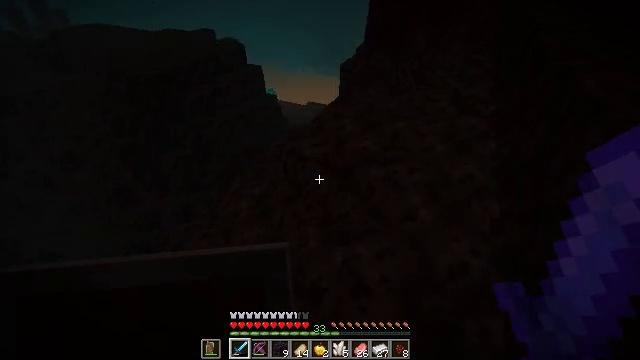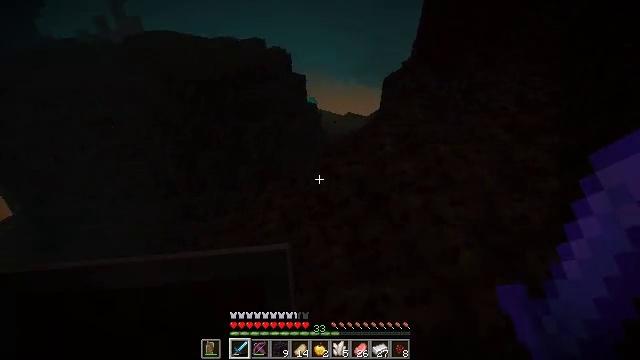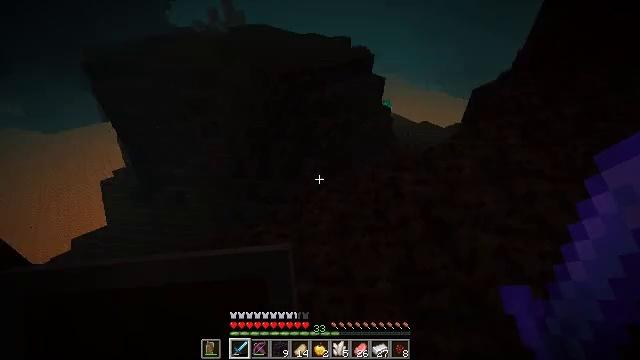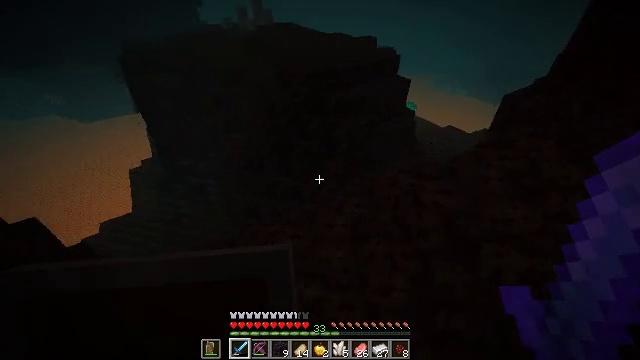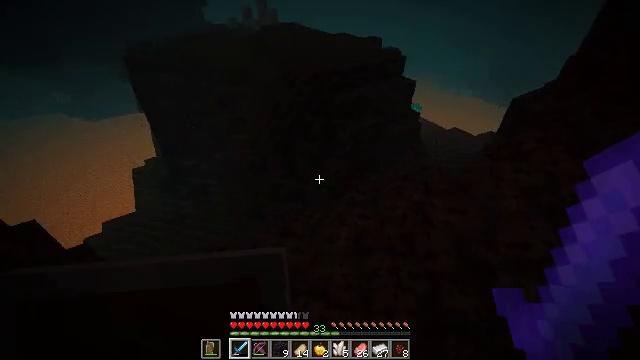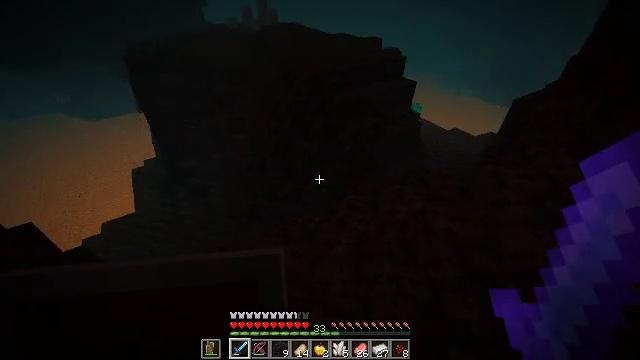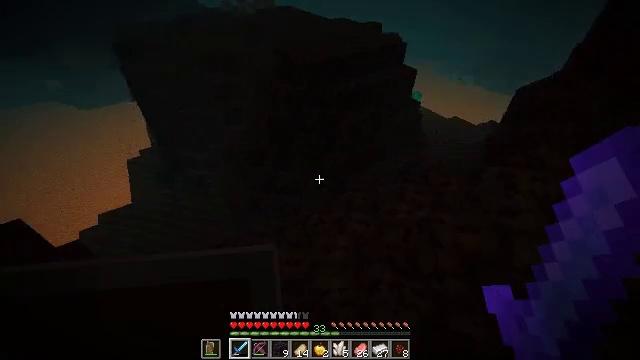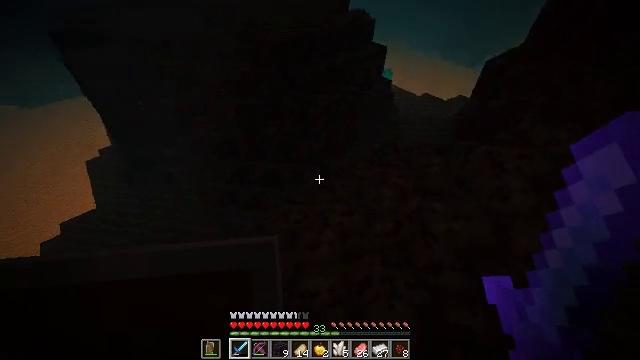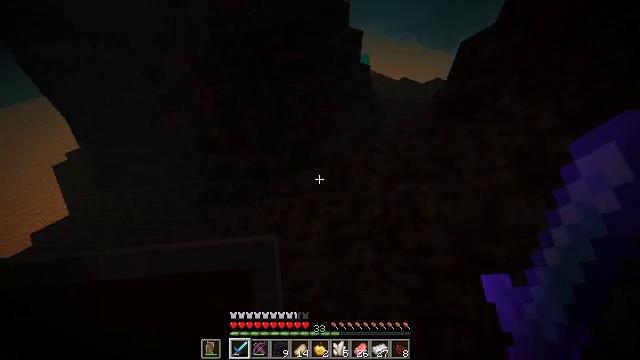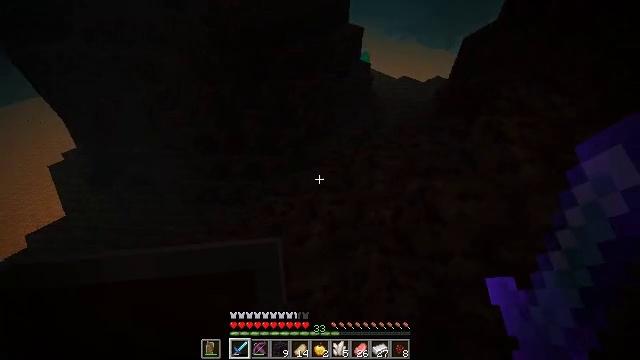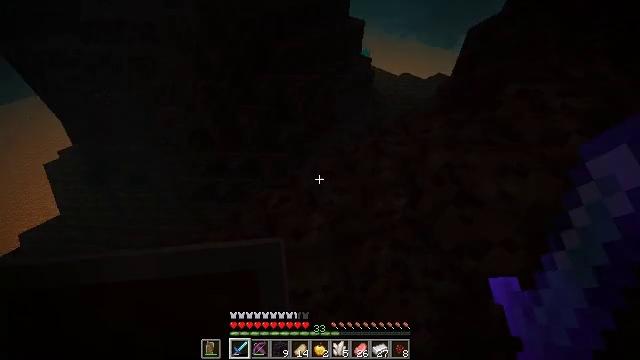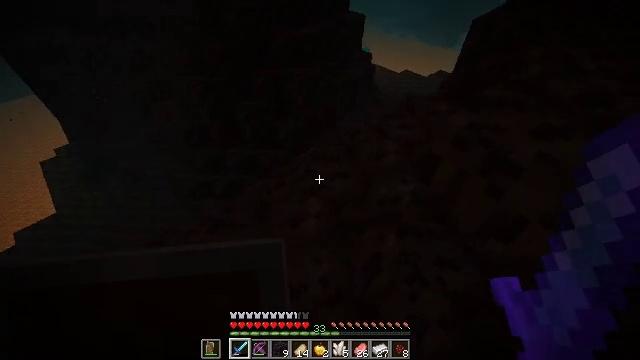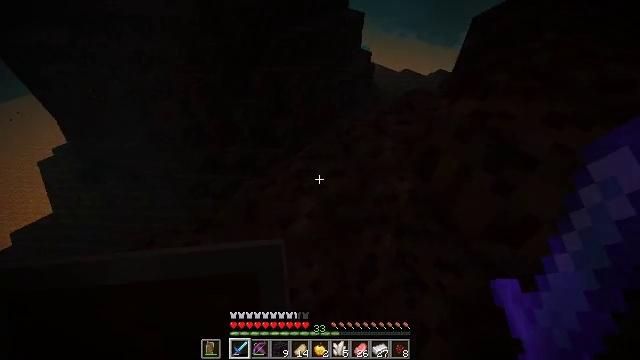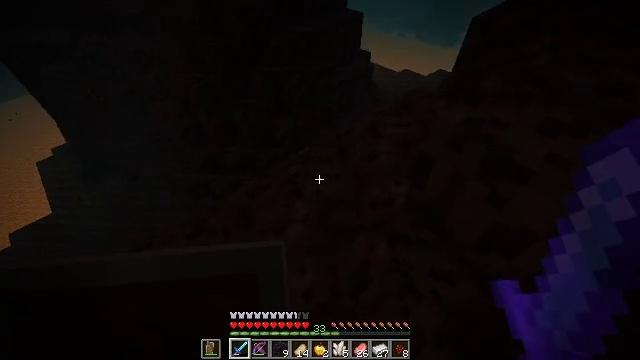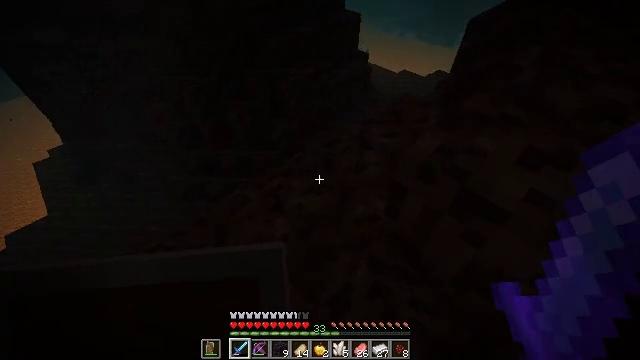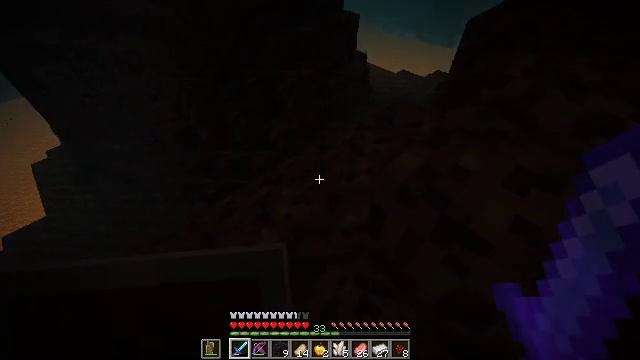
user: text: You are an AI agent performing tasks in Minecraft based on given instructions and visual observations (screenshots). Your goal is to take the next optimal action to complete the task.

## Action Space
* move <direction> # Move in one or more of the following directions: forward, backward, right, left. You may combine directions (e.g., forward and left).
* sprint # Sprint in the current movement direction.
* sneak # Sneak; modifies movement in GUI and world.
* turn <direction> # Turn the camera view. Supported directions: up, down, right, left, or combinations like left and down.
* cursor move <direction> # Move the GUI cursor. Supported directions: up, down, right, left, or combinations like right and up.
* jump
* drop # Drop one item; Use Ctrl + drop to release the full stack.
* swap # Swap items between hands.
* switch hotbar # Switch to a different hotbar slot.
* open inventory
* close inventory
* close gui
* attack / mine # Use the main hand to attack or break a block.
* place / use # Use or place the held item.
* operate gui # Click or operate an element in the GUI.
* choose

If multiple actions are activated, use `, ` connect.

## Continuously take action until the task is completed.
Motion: motion action
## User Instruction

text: Mine the block under the soul fire.
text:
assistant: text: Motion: move forward, turn left and up
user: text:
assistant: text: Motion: move forward, turn left
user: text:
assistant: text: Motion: move forward, turn left
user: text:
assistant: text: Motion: move forward
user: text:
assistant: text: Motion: move forward
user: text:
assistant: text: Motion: move forward, turn down
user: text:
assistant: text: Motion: move forward, turn right and down
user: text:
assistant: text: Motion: move forward, turn right and down
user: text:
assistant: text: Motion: move forward and move right
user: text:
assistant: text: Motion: move forward and move right
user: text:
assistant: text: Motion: move forward and move right
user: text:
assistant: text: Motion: move forward and move right
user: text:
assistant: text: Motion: move forward and move right
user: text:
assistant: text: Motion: move forward and move right
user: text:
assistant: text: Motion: move forward and move right
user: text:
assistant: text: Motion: move forward
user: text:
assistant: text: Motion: move forward, turn right
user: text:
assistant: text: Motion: move forward, turn right and up
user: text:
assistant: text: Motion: move forward, turn right and up
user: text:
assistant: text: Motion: move forward, turn left
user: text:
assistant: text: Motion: move forward, turn left
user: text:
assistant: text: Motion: move forward
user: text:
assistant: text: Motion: move forward and move left
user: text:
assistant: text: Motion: move forward and move left
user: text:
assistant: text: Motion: move forward and move left, turn right
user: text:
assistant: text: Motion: move forward and move left, turn right
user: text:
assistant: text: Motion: move forward and move left
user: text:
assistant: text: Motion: move forward and move left
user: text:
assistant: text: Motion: move forward
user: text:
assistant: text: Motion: move forward